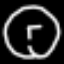
Label: clock